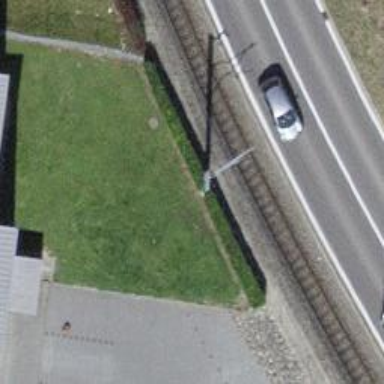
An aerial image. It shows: Narrow-gauge railway with 1 track. The tracks are electrified with contact line.